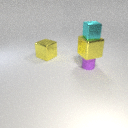
small cyan metal cube above small purple rubber cylinder